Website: walmart
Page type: customer-info-address
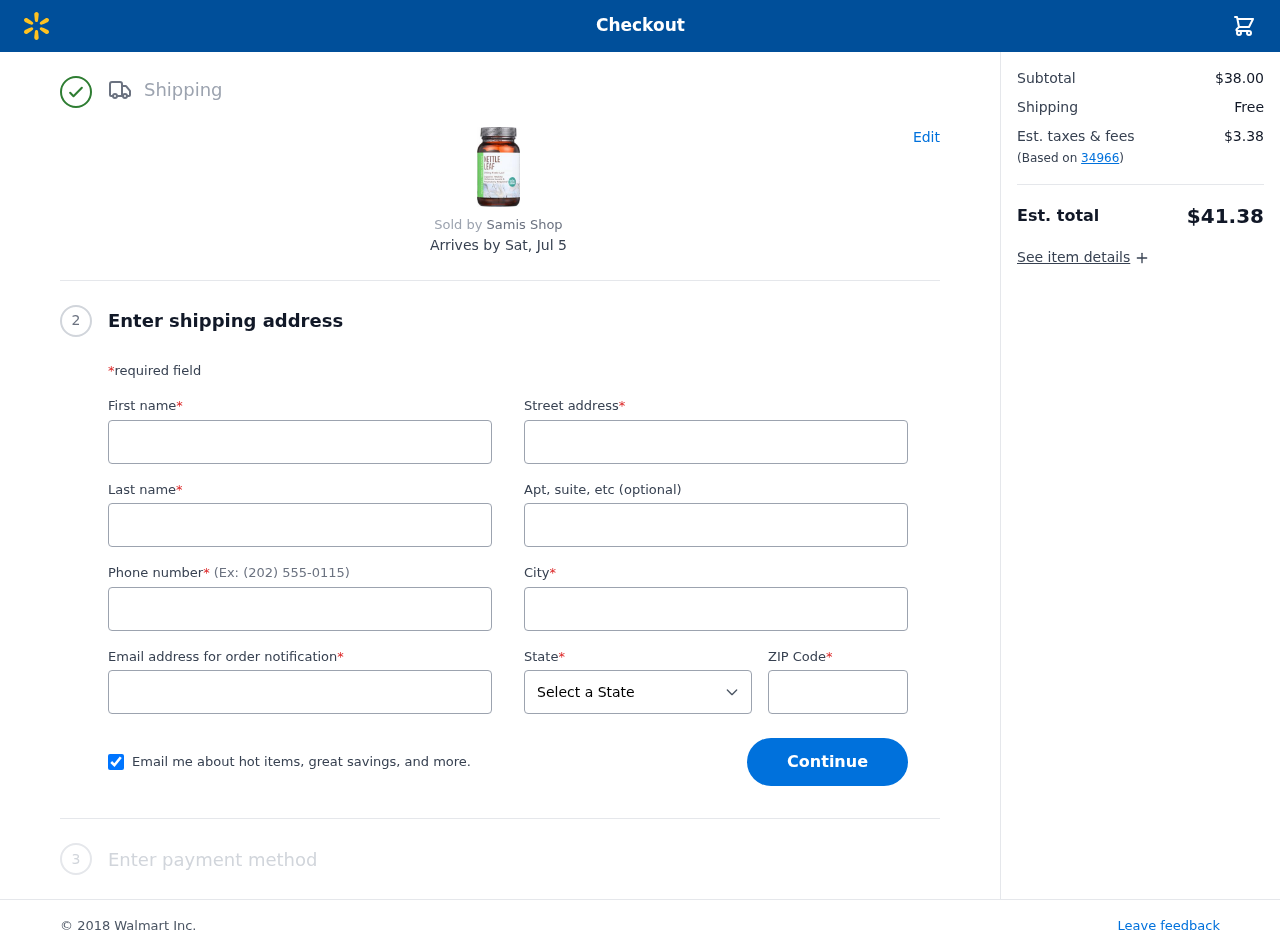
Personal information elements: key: PII_CITY
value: Taylorburgh
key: PII_EMAIL
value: ajones@gmail.com
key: PII_FIRSTNAME
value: Albert
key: PII_LASTNAME
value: Jones
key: PII_PHONE
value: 5927548065
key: PII_POSTCODE
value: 34966
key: PII_STATE
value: Massachusetts
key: PII_STREET
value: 84782 Campbell Walk Suite 326
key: PII_STREET2
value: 4626 Ryan Street Suite 595
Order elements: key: ORDER_DELIVERY_DATE
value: Sat, Jul 5
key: ORDER_SUBTOTAL
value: $38.00
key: ORDER_SHIPPING_COST
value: Free
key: ORDER_TAX
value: $3.38
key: ORDER_TOTAL
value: $41.38